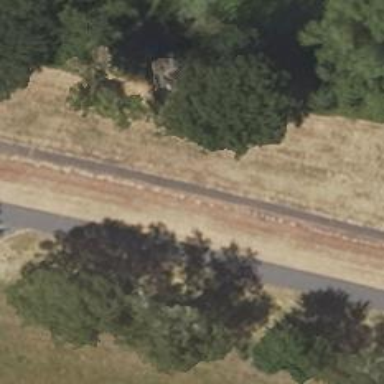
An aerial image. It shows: Asphalt track with grade1 tracktype. There is embankment along the road.